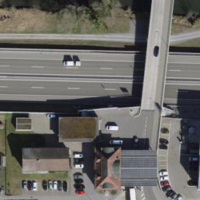
EUNIS habitat code: 57
Species observed at this site:
Passer domesticus
Falco tinnunculus
Passer montanus